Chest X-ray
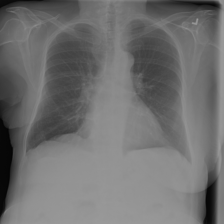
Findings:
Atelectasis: negative
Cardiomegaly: negative
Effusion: negative
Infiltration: negative
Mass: negative
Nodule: negative
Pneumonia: negative
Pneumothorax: negative
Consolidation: negative
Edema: negative
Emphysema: negative
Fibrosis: negative
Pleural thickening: negative
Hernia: negative